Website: macys
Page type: gifting
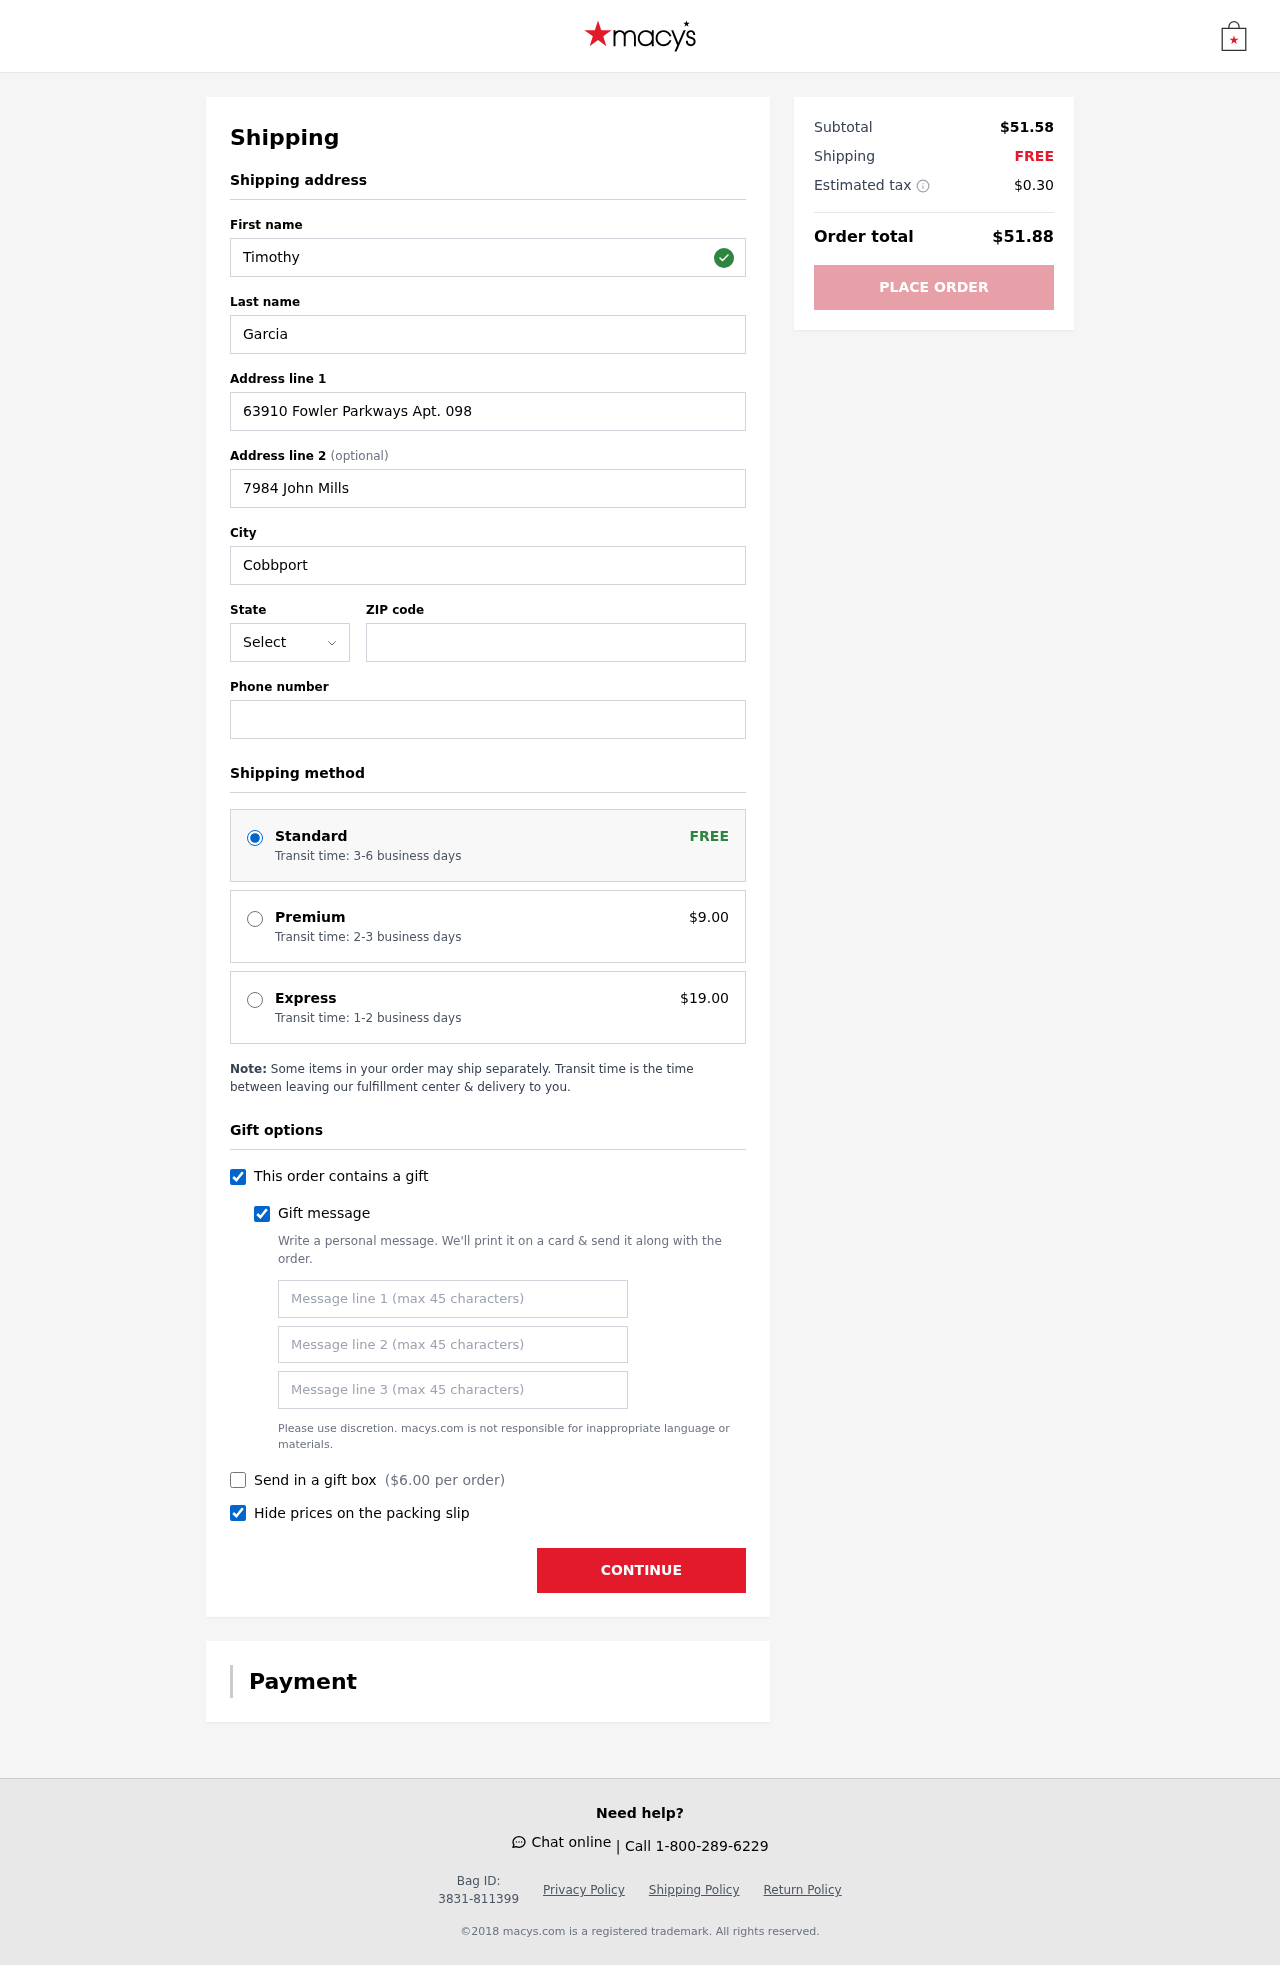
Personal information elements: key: PII_STATE_ABBR
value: AK
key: PII_FIRSTNAME
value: Timothy
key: PII_LASTNAME
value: Garcia
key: PII_STREET
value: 63910 Fowler Parkways Apt. 098
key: PII_STREET2
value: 7984 John Mills
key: PII_CITY
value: Cobbport
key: PII_POSTCODE
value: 41000
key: PII_PHONE
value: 4378256220
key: PII_GIFT_MESSAGE
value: Hey Crystal, I thought these packing cubes would be perfect for your next adventure! Can't wait to hear about all the amazing places you’ll go and how organized you’ll be. Enjoy every journey!  Timothy
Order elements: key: ORDER_SHIPPING_STANDARD
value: Transit time: 3-6 business days
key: ORDER_SHIPPING_PREMIUM
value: Transit time: 2-3 business days
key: ORDER_SHIPPING_PREMIUM_PRICE
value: $9.00
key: ORDER_SHIPPING_EXPRESS
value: Transit time: 1-2 business days
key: ORDER_SHIPPING_EXPRESS_PRICE
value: $19.00
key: ORDER_GIFT_BOX_PRICE
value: $6.00
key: ORDER_SUBTOTAL
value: $51.58
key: ORDER_SHIPPING_COST
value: FREE
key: ORDER_TAX
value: $0.30
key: ORDER_TOTAL
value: $51.88